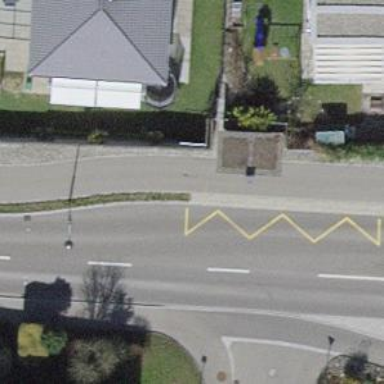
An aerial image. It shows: Bus stop with platform for public transport.